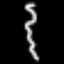
Label: squiggle